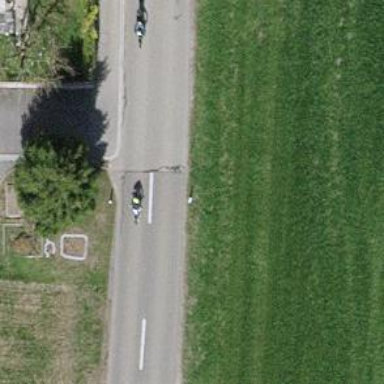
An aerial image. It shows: Tertiary road.